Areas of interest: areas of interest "Electric Vehicle Charging Station"
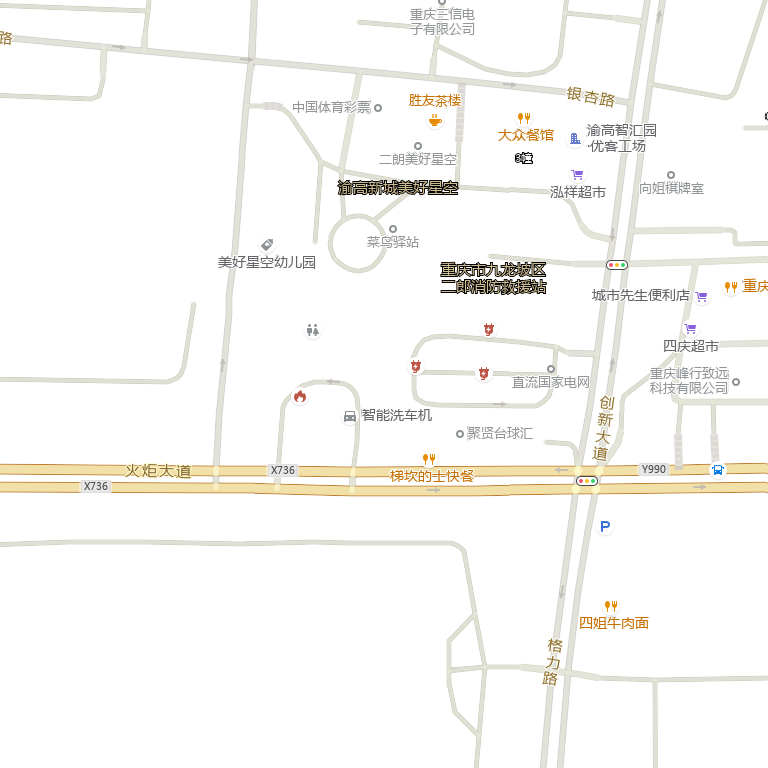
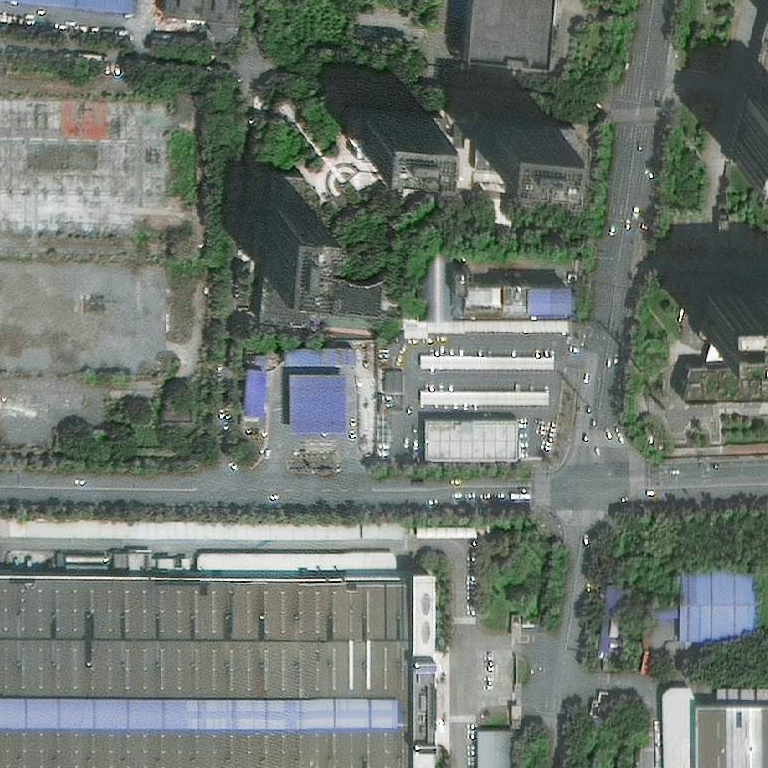